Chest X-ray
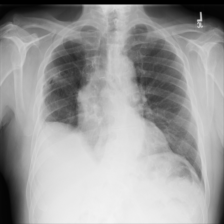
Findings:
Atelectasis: negative
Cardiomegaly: negative
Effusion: negative
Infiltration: negative
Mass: negative
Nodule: negative
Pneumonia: negative
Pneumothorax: negative
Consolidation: negative
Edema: negative
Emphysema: negative
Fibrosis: negative
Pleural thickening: negative
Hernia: negative